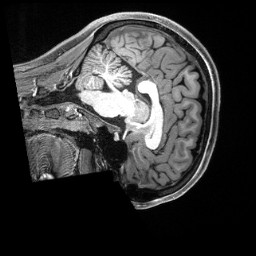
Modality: T1w
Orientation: sagittal
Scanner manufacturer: siemens
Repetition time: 2.5 s
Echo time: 0.00231 s